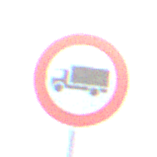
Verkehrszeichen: VerbotFuerKraftfahrzeugeUeberDreiKommaFuenfTonnen
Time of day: SunriseSunset
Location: Outdoor (RoadRail)
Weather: PartlyCloudy
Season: NotSpecified
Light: Natural